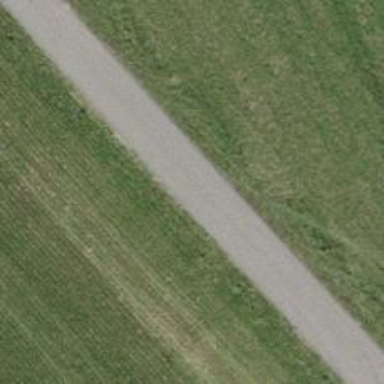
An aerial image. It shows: Paved track with Grade 1 surface.